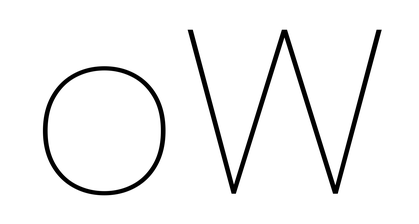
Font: Poppins-Thin